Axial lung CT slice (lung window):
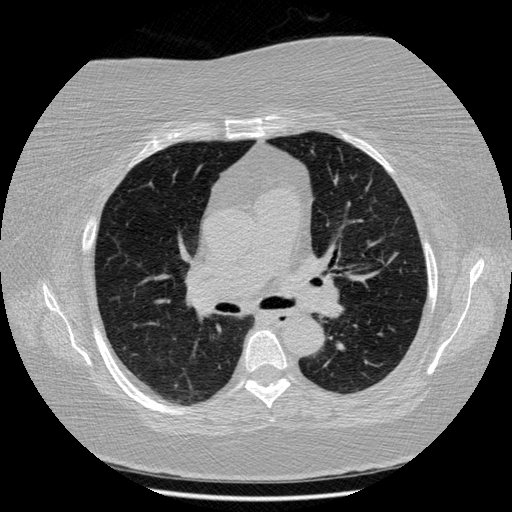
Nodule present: no